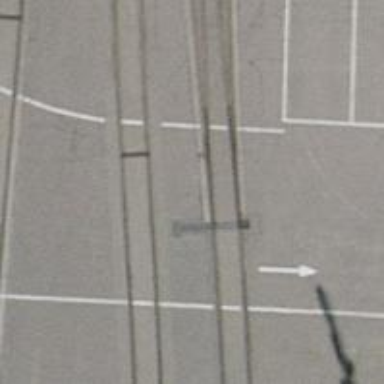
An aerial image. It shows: Railway level crossing.